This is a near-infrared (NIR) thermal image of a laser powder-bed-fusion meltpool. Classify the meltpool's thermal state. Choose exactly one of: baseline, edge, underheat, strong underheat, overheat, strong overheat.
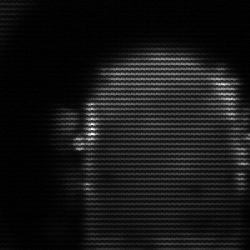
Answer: baseline